Question: I am using Bootstrap 3 RC1, and I am having trouble getting the image gallery set up properly.
Problem 1 - the 'ul' is adding a 'padding-left' or 'margin-left'. What do I need to override to remove it?
Problem 2 - each 'li' is spanning the container instead of being limited by its 'span4'class. I would like to have two images per row.
I added an image below showing where the problems are.
'''
<div class="container">
<div class="row">
<div class="col-lg-12">
<div id="allVideos">
<ul class="thumbnails">
<li class="span4">
<div class="thumbnail">
<img src="<%= thumbnail_image %>">
<div class="caption">
<a data-attribute="<%= _id %>" class="delete">X</a>
<h3><a class="video_item"><%= title %></h3></h3>
</div>
</div>
</li>
</ul>
</div>
</div>
</div>
</div>
'''

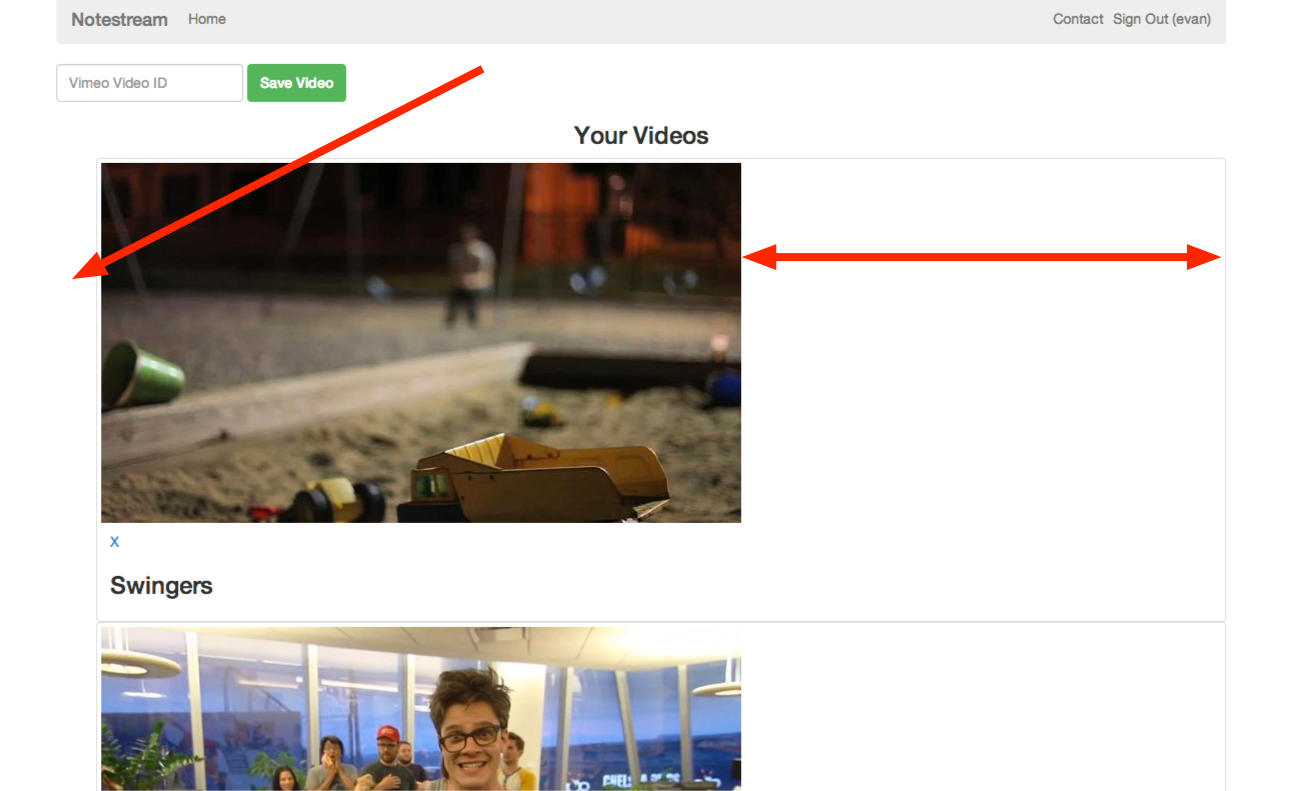
Answer: Bootstrap 2.3 used the "span" classes ('span4' in your example), and Bootstrap 3.0 uses "col-X" classes ('col-lg-X' in your example). The "span" classes no longer exist.
Problem 1 - Use the 'list-unstyled' class to remove left/right margin from '<li>' children. <URL>
Problem 2 - Drop the span class and use Bootstrap 3's new classes:
'''
<link rel="stylesheet" href="//maxcdn.bootstrapcdn.com/bootstrap/3.2.0/css/bootstrap.min.css">
<div class="container">
<ul class="list-inline list-unstyled row">
<li class="col-lg-4">
<div class="thumbnail">
<img src="http://placehold.it/350x150" alt="">
<div class="caption">
<a class="delete">X</a>
<h3><a class="video_item">Howdy</a></h3>
</div>
</div>
</li>
<li class="col-lg-4">
<div class="thumbnail">
<img src="http://placehold.it/350x150" alt="">
<div class="caption">
<a class="delete">X</a>
<h3><a class="video_item">Howdy</a></h3>
</div>
</div>
</li>
<li class="col-lg-4">
<div class="thumbnail">
<img src="http://placehold.it/350x150" alt="">
<div class="caption">
<a class="delete">X</a>
<h3><a class="video_item">Howdy</a></h3>
</div>
</div>
</li>
</ul>
</div>
'''